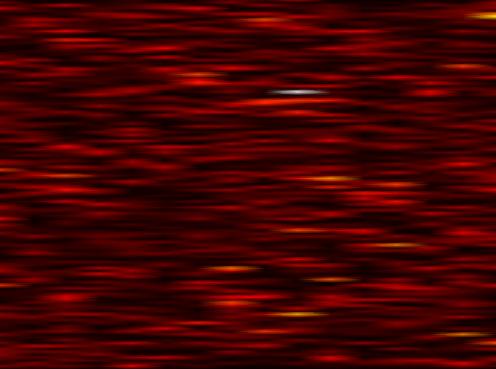
Label: UFMC